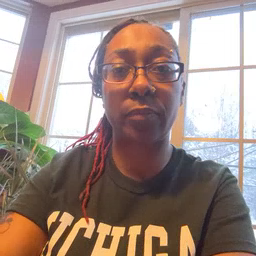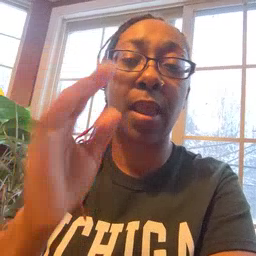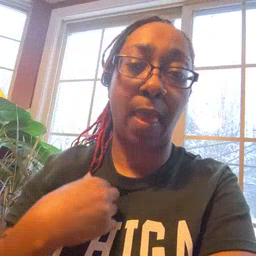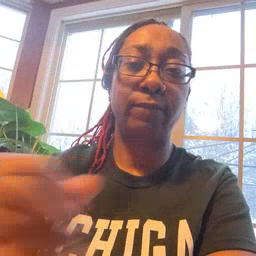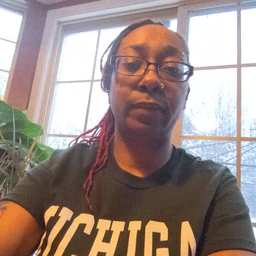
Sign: have